Field crop: maize
Growth stage: 1
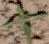
Species: atriplex